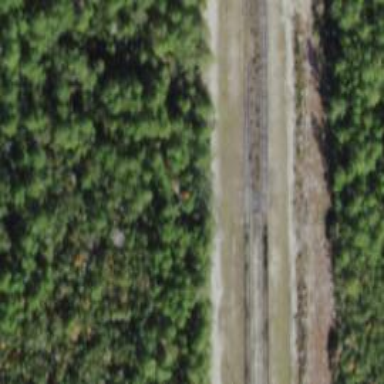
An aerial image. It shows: Disused railway spur line.